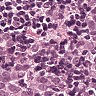
Metastatic tissue present: yes